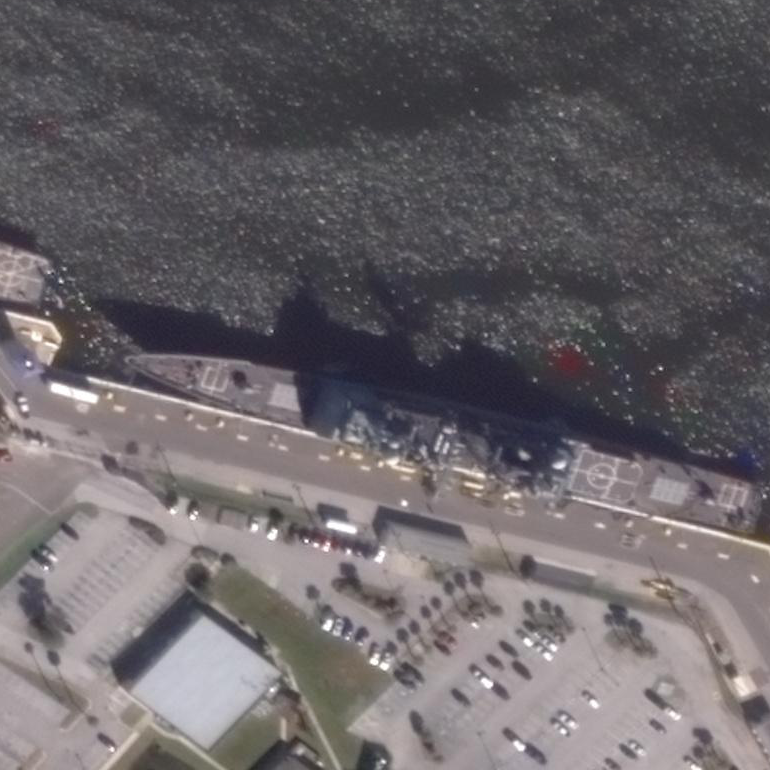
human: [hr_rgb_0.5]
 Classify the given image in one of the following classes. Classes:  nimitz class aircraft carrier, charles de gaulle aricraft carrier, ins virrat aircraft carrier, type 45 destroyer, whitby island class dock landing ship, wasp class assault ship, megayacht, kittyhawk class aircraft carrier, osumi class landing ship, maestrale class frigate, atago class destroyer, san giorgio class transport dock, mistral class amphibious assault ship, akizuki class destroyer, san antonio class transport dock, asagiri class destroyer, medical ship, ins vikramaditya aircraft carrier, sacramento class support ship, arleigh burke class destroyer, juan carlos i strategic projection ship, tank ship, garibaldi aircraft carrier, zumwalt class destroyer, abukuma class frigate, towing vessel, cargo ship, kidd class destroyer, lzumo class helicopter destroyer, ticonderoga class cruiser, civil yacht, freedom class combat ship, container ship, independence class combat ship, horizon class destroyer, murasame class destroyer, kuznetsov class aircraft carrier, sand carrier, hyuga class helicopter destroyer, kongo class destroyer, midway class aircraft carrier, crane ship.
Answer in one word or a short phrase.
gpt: Ticonderoga class cruiser